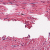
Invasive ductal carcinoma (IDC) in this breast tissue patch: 0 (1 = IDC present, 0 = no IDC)